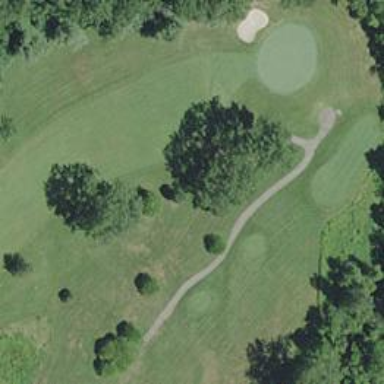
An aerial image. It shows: Path for both road and golf.